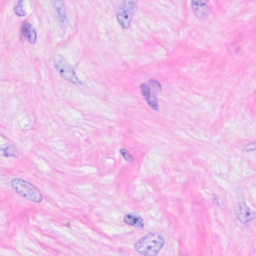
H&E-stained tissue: Breast